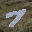
Label: 7